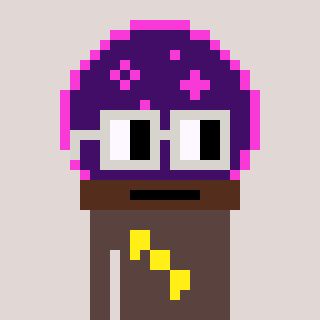
a pixel art character with square light gray glasses, a crystalball-shaped head and a darkbrown-colored body on a warm background